Field crop: maize
Growth stage: 2
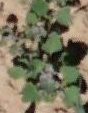
Species: chenopodium